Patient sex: F
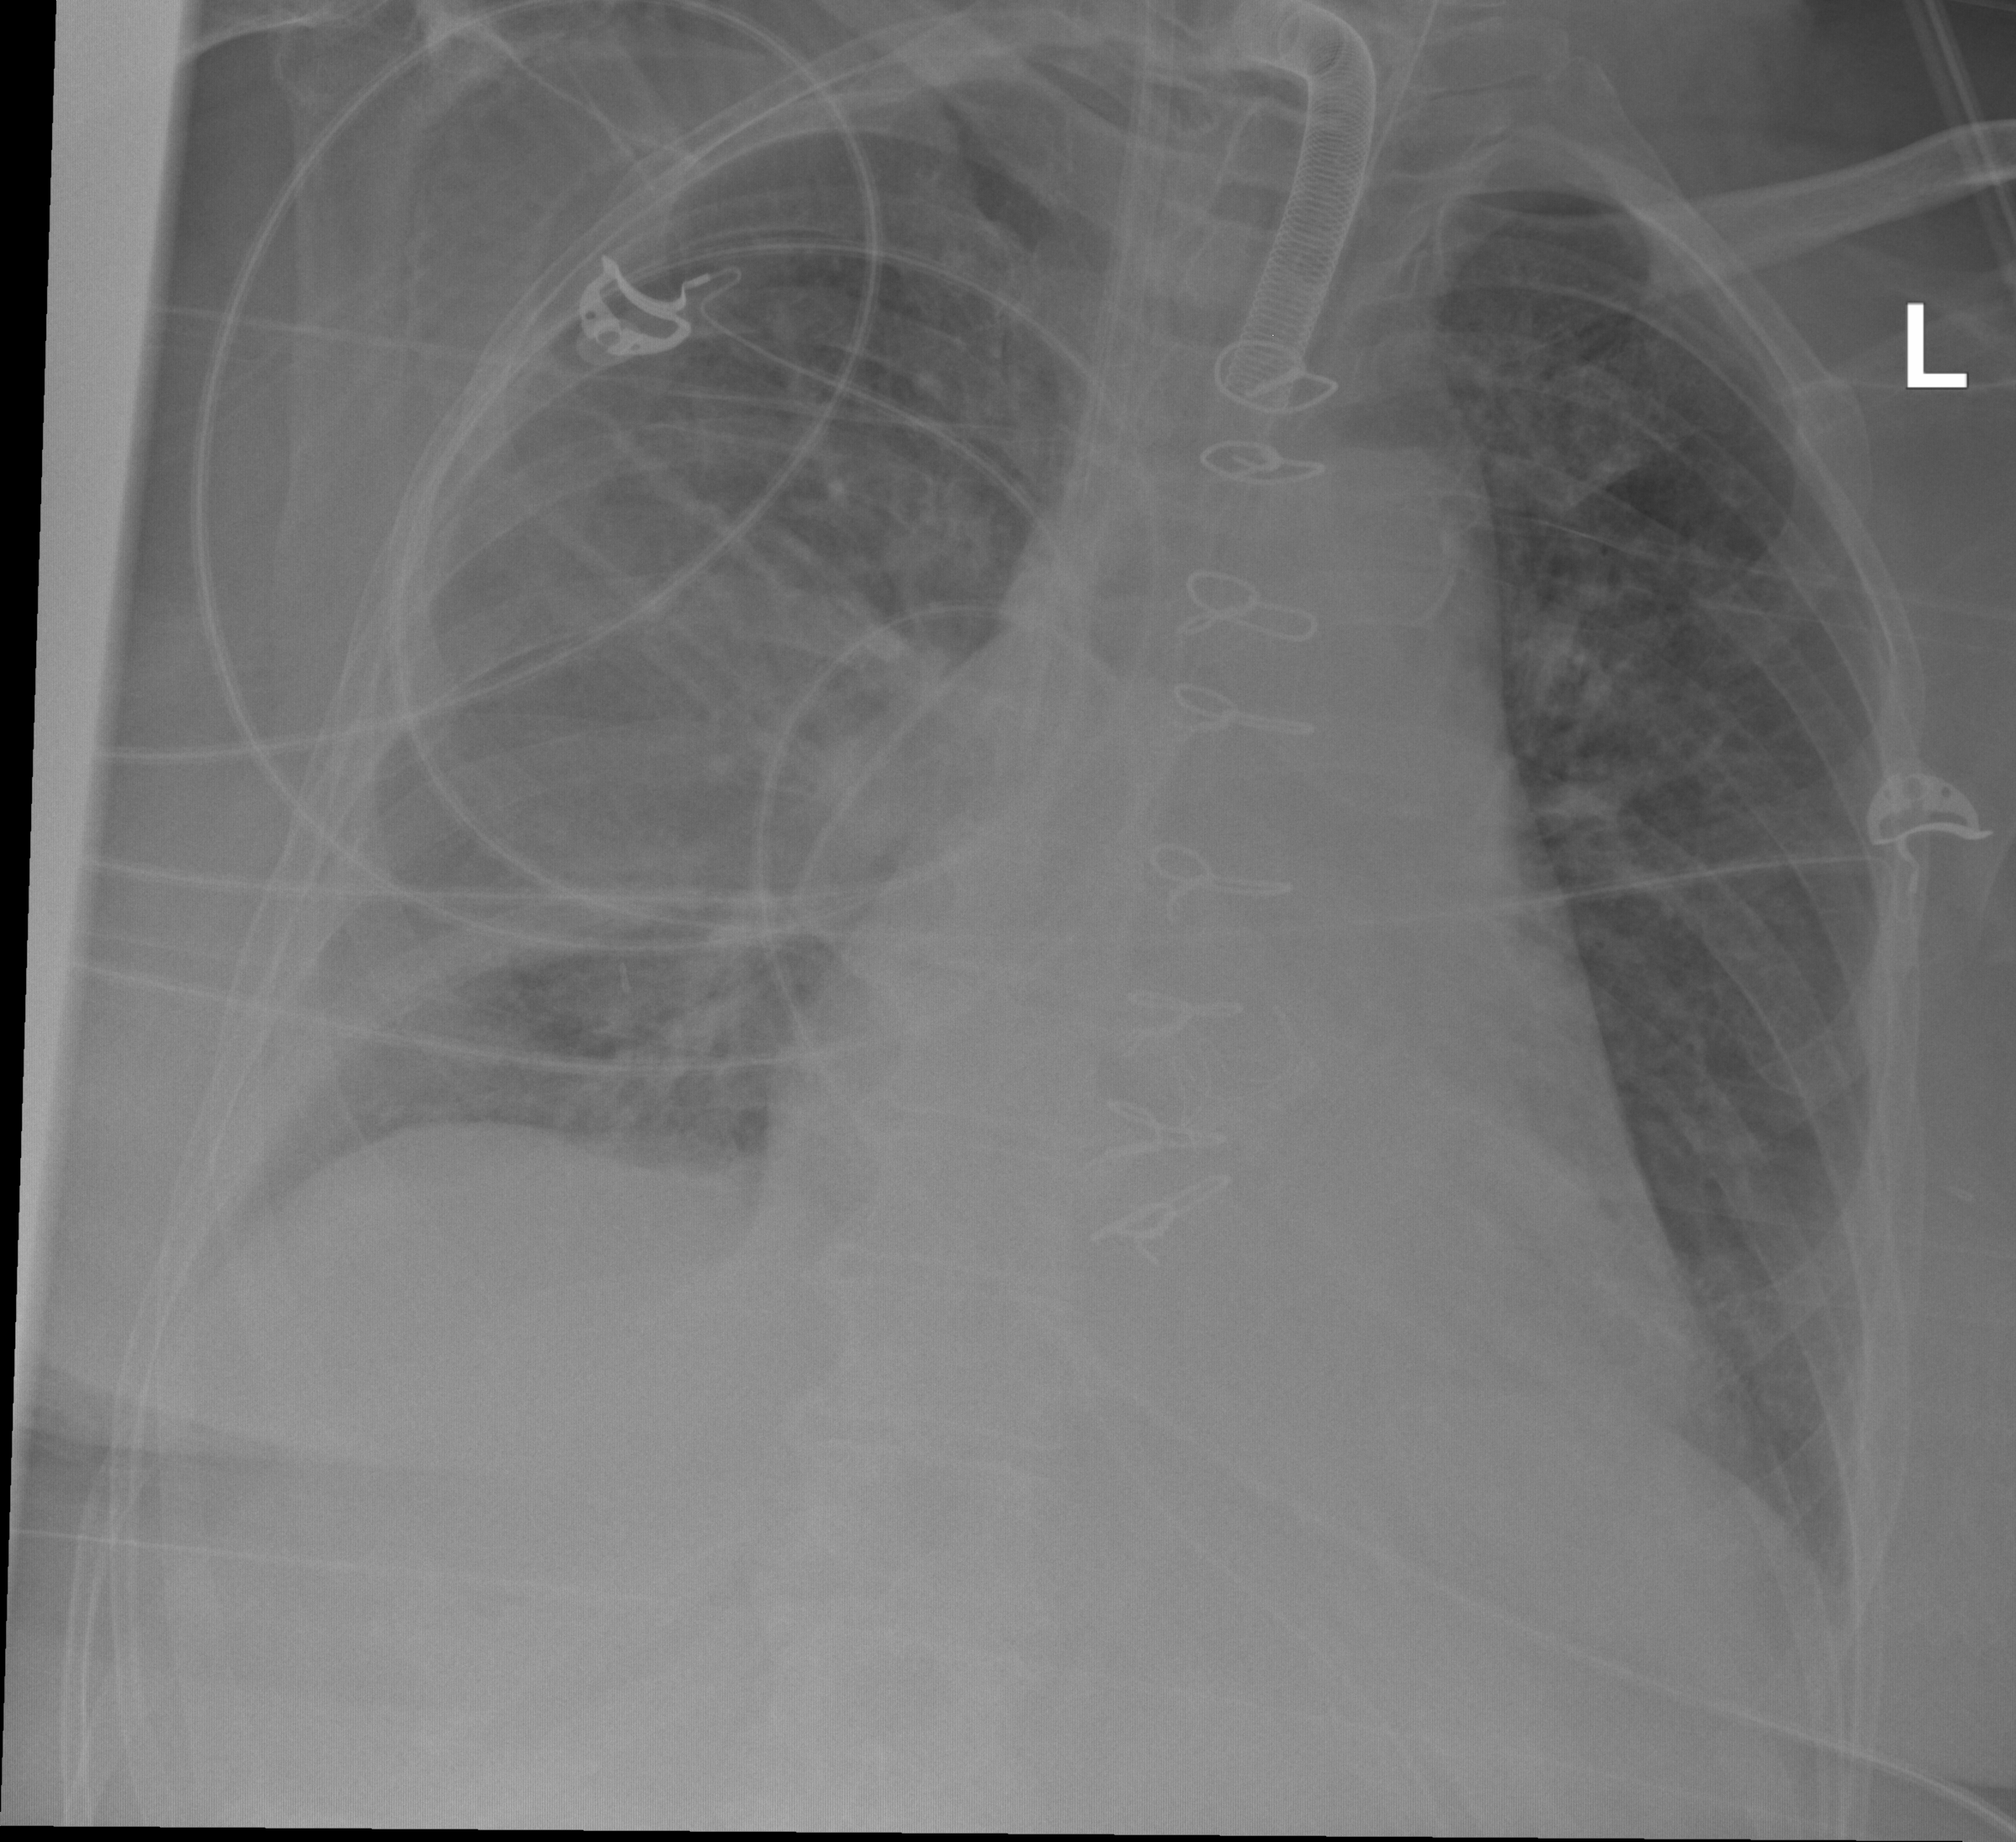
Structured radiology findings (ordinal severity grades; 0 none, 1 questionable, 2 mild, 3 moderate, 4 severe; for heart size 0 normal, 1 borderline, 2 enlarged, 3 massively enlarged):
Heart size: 2
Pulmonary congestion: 0
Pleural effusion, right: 0
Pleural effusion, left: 1
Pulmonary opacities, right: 2
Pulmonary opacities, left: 1
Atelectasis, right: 2
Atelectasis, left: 2